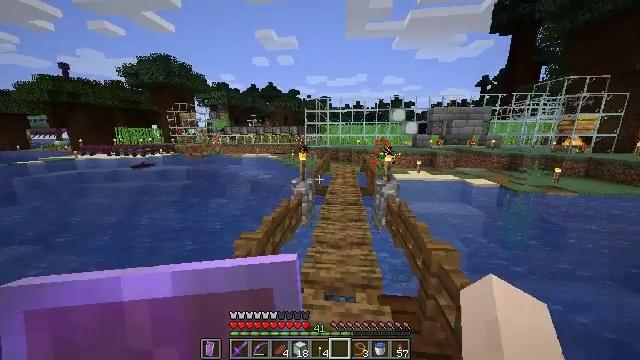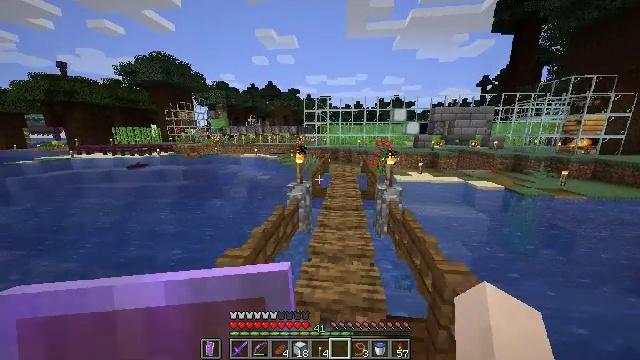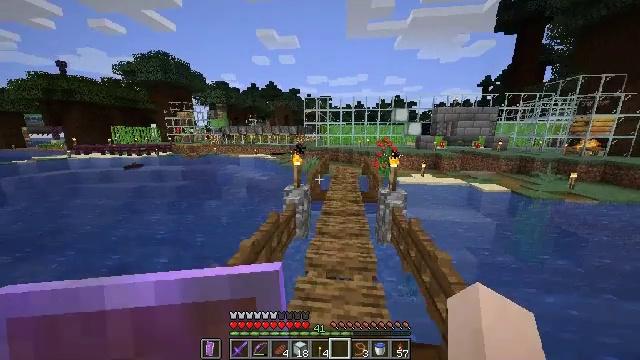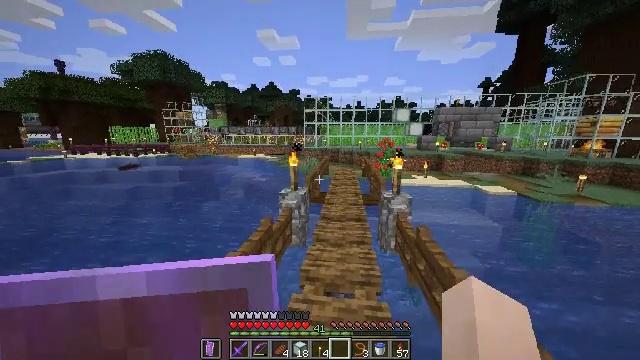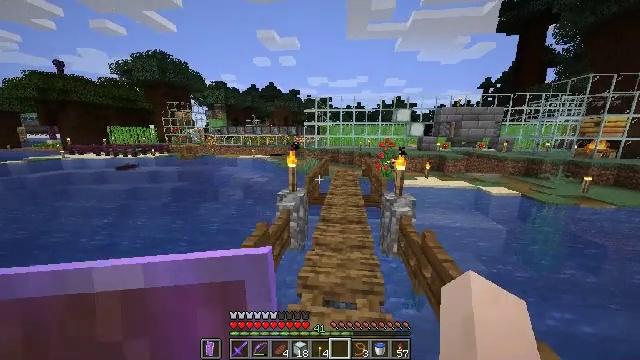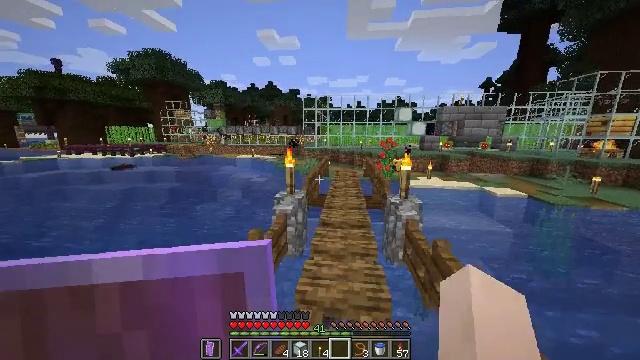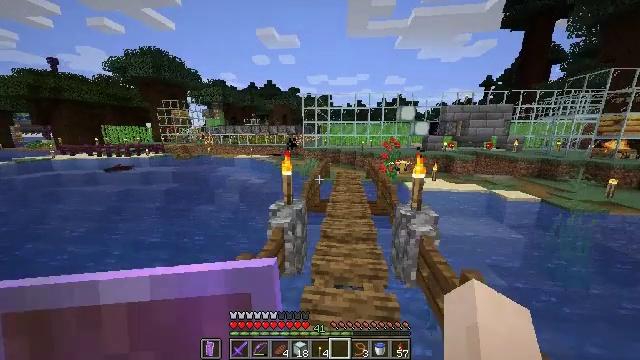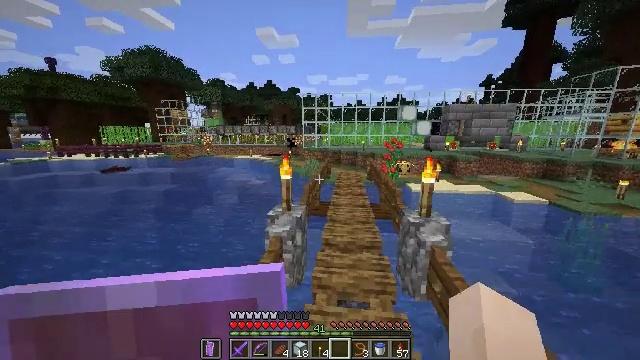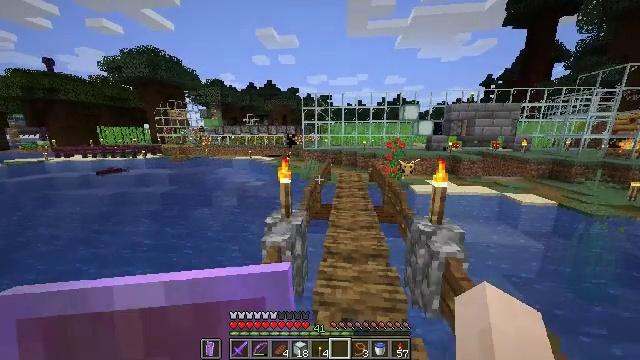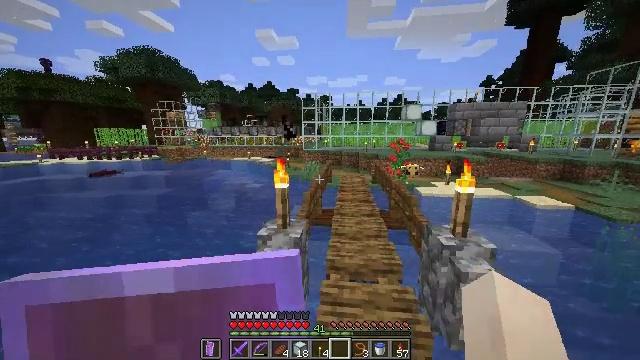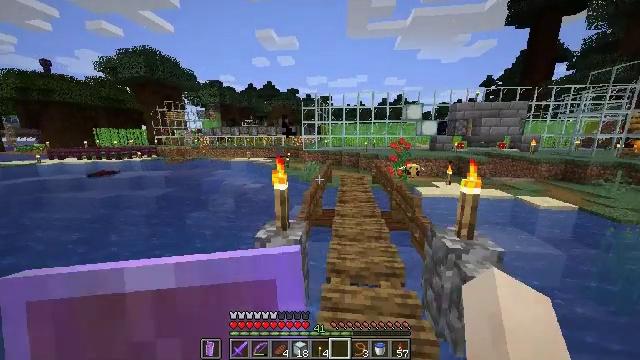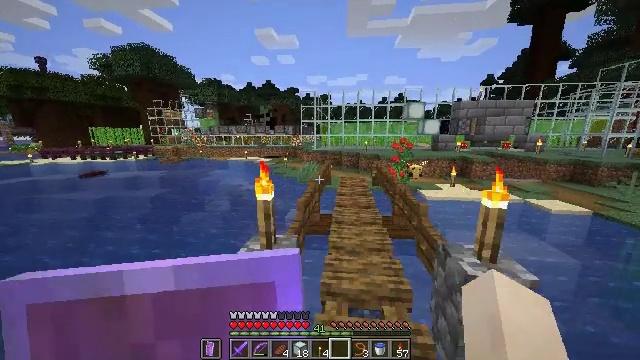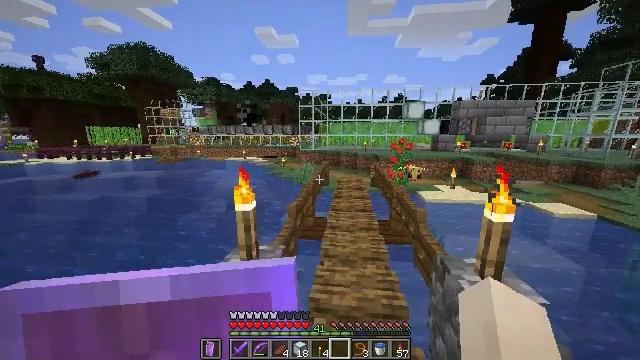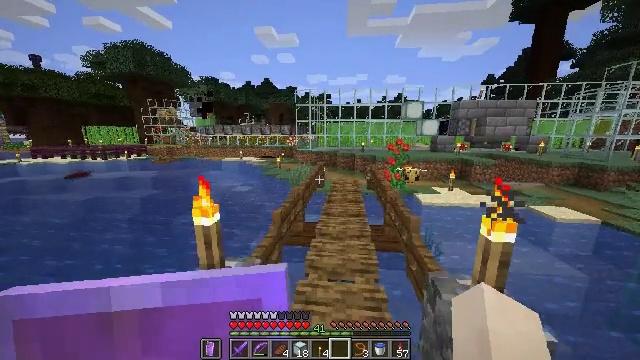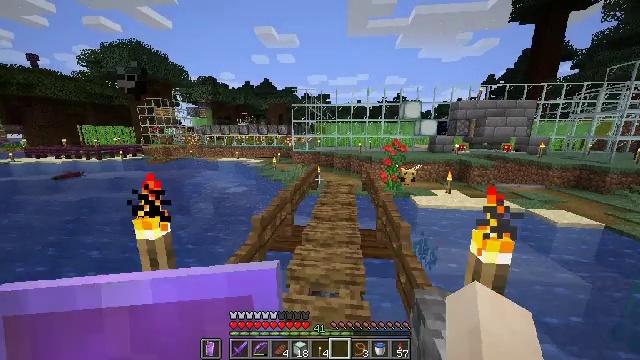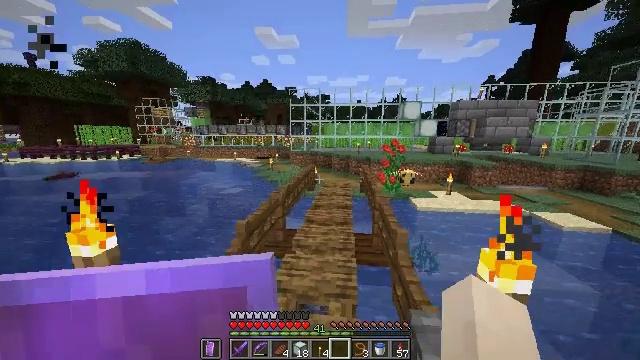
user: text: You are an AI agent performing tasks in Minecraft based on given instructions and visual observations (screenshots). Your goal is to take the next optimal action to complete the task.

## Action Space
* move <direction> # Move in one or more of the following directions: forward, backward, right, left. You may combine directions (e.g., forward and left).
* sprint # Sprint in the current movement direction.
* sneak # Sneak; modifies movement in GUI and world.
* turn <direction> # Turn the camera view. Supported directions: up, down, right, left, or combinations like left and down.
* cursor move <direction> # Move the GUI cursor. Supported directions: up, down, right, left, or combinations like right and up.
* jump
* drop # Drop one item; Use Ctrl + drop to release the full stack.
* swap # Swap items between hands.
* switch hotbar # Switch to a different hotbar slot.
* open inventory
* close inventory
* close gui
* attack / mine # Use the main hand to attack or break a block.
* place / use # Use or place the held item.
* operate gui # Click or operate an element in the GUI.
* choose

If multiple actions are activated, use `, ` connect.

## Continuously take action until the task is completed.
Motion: motion action
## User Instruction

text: Make a green carpet with wool at the crafting table.
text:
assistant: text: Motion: move forward, sprint
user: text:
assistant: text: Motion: move forward, sprint
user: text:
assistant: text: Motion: move forward, sprint
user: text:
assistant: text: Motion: move forward, sprint
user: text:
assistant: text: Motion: move forward, sprint
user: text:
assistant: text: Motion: move forward, sprint
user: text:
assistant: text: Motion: move forward, sprint
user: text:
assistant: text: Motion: move forward, sprint
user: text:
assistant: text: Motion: move forward, sprint
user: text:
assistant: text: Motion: move forward, sprint
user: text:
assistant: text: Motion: move forward and move right, sprint
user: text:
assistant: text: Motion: move forward and move right, sprint
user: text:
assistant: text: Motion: move forward and move right, sprint
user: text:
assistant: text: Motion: move forward and move right, sprint
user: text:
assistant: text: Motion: move forward, sprint
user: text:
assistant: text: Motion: move forward, sprint
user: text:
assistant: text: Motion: move forward, sprint
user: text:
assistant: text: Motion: move forward, sprint, turn down
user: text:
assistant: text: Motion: move forward, sprint, turn right and down
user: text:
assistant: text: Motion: move forward, sprint
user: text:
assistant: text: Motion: move forward, sprint
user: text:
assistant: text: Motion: move forward, sprint
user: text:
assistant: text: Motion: move forward, sprint
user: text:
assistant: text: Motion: move forward, sprint
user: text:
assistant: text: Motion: move forward, sprint, turn left
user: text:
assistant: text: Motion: move forward, sprint
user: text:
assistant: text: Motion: move forward, sprint
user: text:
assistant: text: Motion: move forward, sprint
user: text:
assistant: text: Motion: move forward, sprint
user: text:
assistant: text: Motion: move forward, sprint